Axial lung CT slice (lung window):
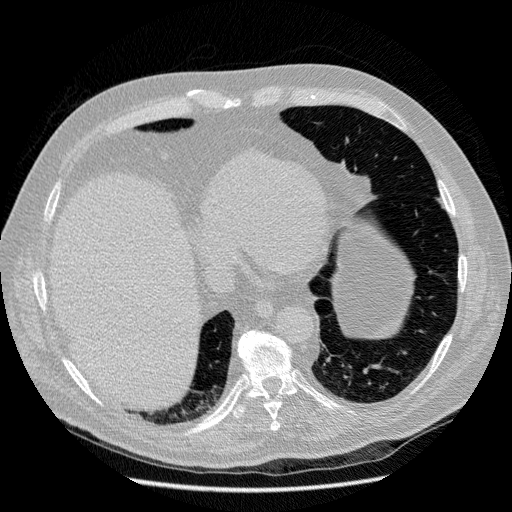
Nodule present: no